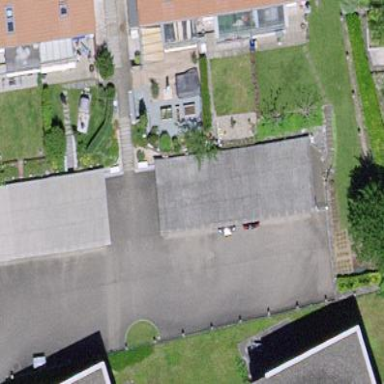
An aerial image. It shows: Garage.